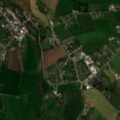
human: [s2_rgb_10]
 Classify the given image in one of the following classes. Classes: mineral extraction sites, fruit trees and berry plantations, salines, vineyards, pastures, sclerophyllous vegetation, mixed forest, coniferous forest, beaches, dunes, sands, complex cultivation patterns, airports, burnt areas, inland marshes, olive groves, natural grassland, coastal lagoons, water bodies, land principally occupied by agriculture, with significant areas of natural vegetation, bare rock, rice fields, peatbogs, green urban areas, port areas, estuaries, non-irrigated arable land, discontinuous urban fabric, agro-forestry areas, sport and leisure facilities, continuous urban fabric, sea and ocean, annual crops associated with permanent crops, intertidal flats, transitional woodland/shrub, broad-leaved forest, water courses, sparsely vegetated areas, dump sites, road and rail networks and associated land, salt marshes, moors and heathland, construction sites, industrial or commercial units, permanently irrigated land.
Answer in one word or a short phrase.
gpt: discontinuous urban fabric, non-irrigated arable land, pastures, coniferous forest